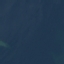
Land use / land cover: SeaLake